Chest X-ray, PA view. Patient: 54 years old, sex M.
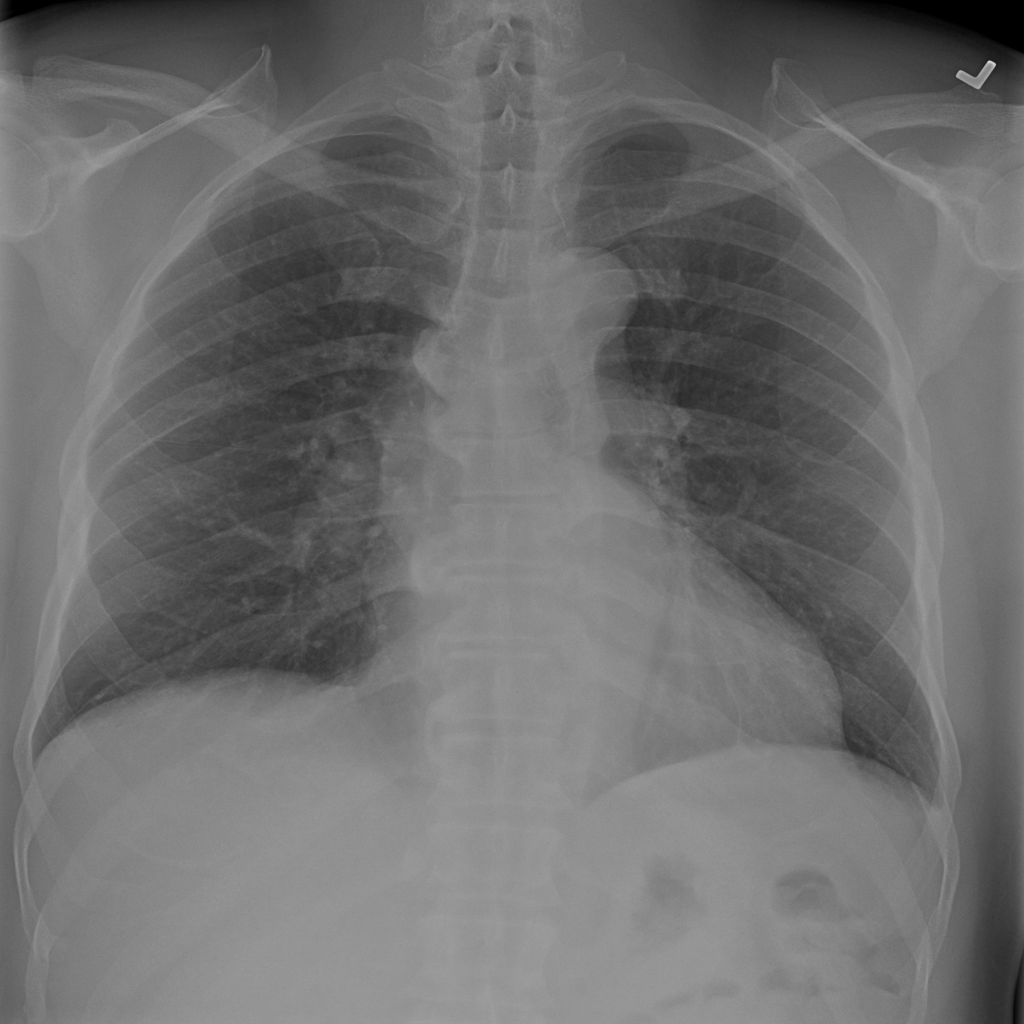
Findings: No Finding